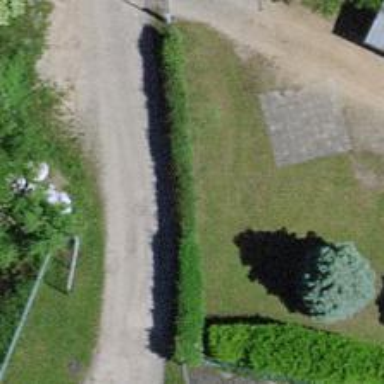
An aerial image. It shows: Gate.